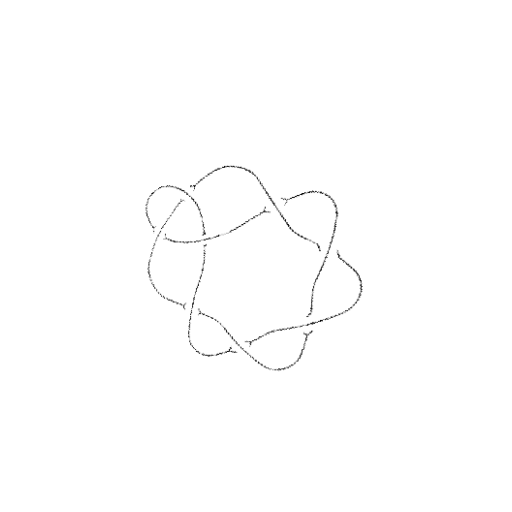
Crossing number: 8